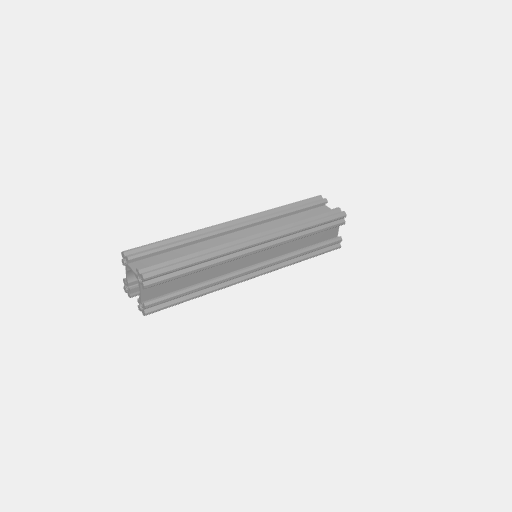
Part: OpenGoRAIL120